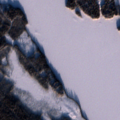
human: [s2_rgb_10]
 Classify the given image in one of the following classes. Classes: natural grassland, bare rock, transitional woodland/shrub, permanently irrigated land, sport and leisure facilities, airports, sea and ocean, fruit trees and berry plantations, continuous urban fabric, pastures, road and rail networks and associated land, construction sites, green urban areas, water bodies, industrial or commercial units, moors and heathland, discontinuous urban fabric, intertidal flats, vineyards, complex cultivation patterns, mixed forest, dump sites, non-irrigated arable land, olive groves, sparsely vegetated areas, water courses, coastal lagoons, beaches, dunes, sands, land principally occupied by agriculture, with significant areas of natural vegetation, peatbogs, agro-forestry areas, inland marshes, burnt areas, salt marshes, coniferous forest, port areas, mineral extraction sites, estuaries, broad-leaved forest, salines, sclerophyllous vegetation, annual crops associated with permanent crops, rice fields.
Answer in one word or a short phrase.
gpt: coniferous forest, mixed forest, transitional woodland/shrub, water bodies